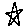
Label: star